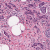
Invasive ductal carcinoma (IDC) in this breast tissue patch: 1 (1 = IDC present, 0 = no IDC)